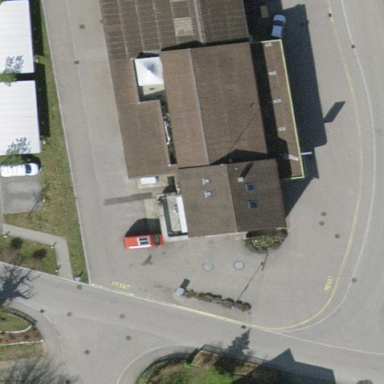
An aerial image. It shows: Warehouse.